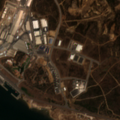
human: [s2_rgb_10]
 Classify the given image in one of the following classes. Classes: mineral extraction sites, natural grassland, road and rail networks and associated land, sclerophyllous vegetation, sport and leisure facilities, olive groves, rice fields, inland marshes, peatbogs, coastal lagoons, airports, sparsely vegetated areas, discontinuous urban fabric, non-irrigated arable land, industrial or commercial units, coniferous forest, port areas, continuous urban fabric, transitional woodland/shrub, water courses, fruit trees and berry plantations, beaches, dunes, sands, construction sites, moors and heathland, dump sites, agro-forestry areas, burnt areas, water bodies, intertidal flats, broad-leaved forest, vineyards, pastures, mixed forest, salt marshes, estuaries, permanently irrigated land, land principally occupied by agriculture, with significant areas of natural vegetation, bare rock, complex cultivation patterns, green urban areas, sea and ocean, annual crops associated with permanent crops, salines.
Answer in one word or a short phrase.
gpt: industrial or commercial units, construction sites, transitional woodland/shrub, estuaries